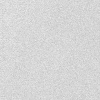
Atmospheric dust classification: dusty